Question: I have a simple app that consists of a multiline edittext, when I try to enter some large text in the landscape mode the and press enter so that the scroll bar appears.The scroll bar overlaps the text I've entered.
How to shift the scrollbar or limit the no. of characters entered in a line so that the scroll bar doesn't overlap with the text??

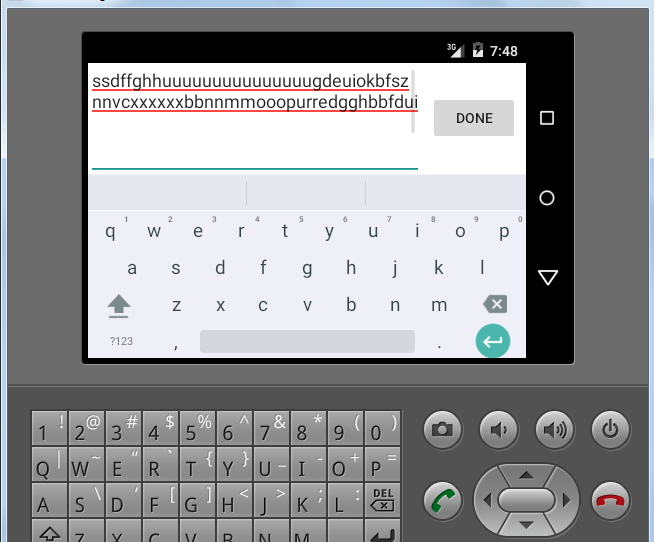
Answer: 'android:scrollbarStyle="outsideOverlay"'
inside the 'EditText' in your xml will do the trick.
Happy Coding :)